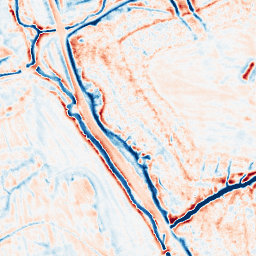
Category: edge_preserving
Decomposition family: bilateral
Decomposition parameters: d: 15
sigma_color: 25
sigma_space: 50
Upsampling method: sinc_hamming
Upsampling parameters: scale: 8
kernel_size: 16
Upsampling scale: 8